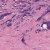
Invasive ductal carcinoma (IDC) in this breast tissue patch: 1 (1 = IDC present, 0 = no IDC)